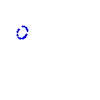
Particle: proton